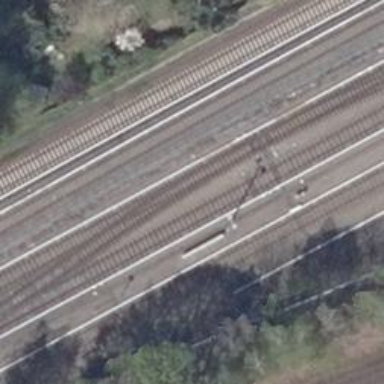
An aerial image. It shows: Railway switch.